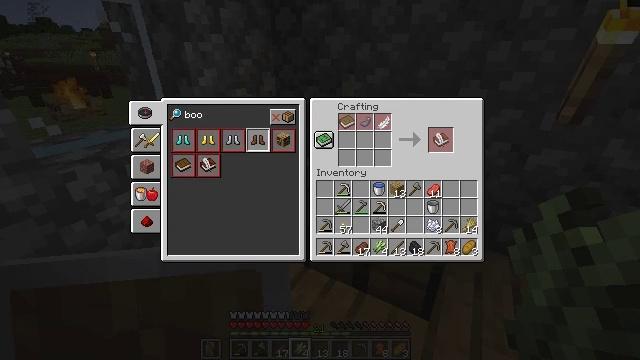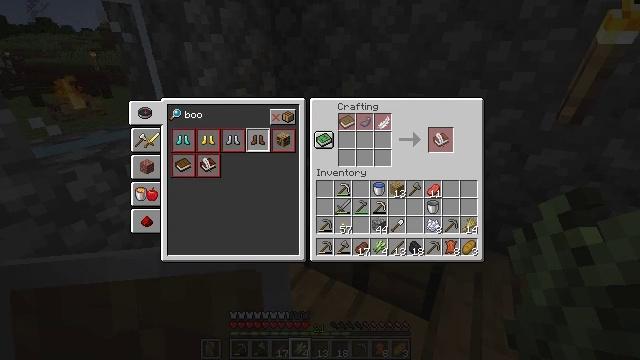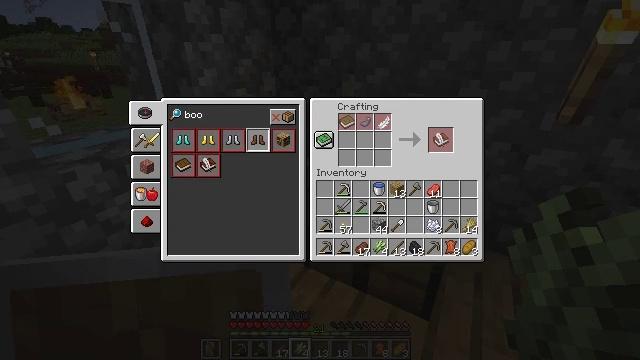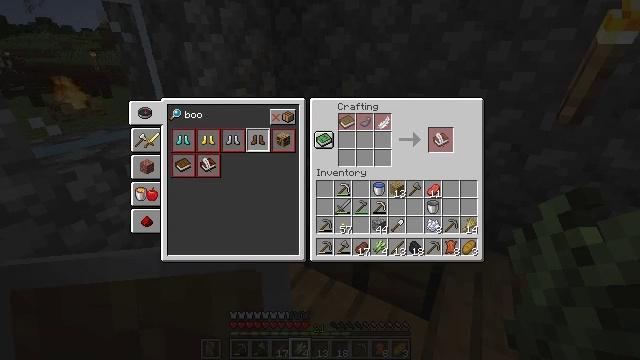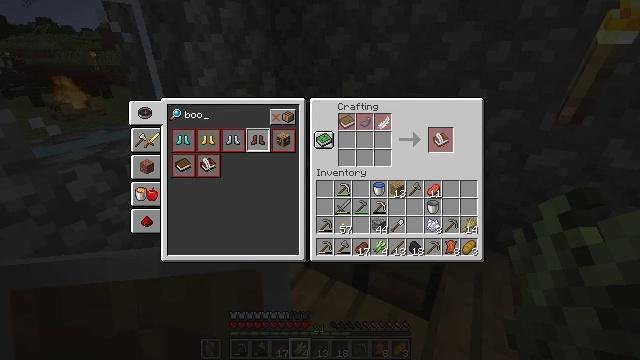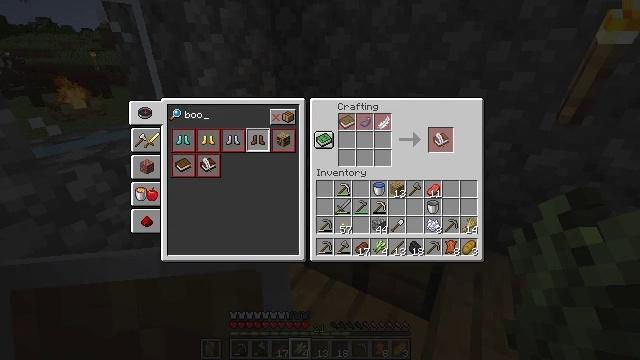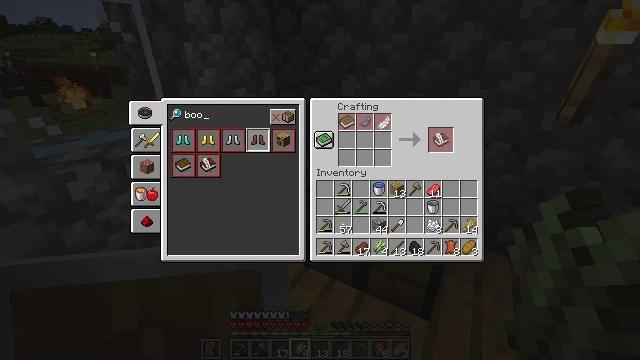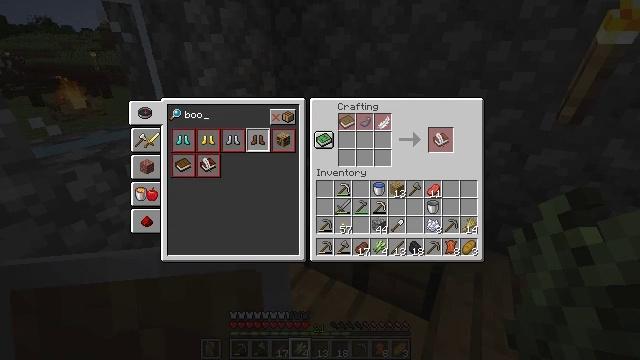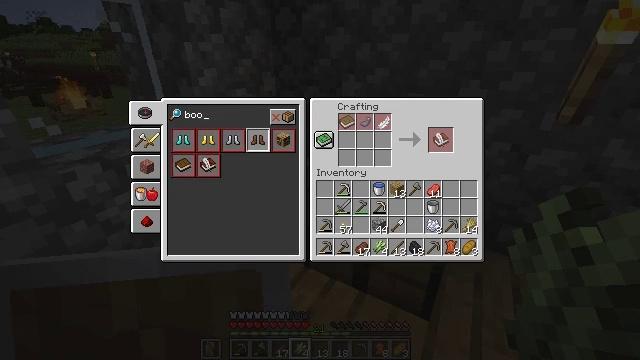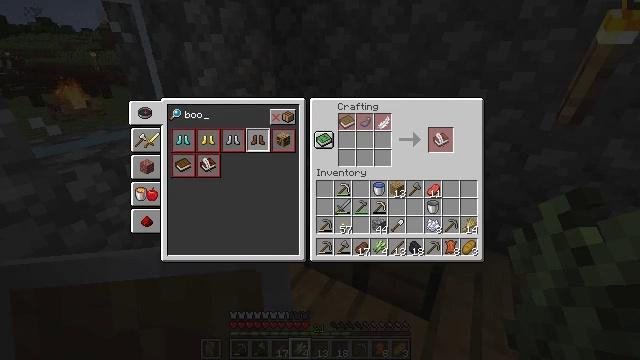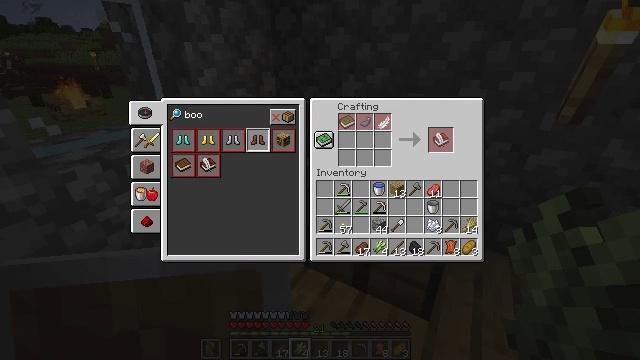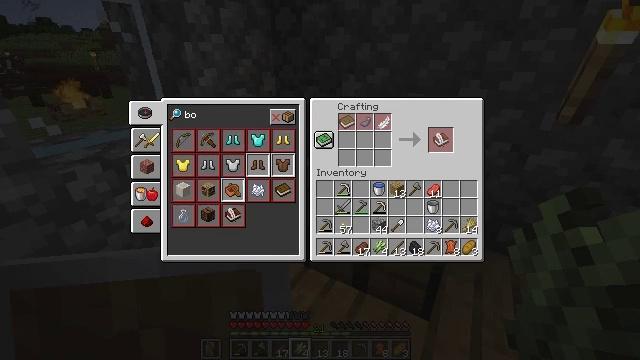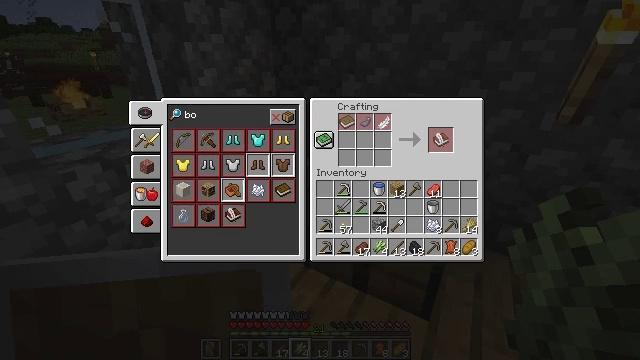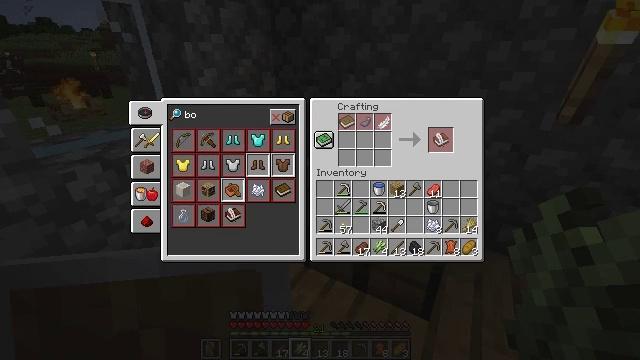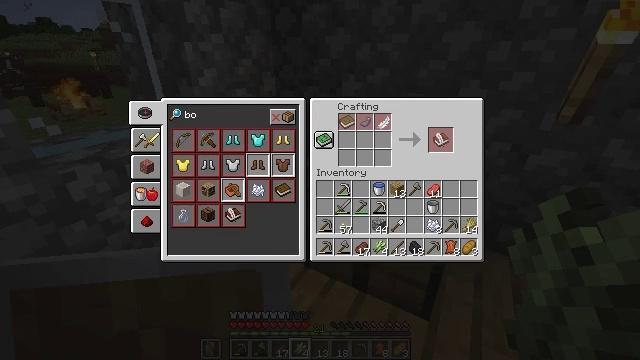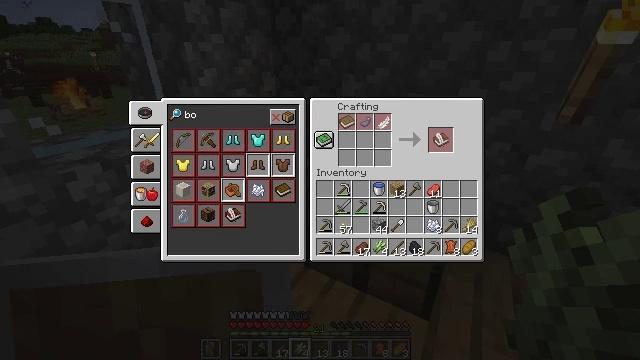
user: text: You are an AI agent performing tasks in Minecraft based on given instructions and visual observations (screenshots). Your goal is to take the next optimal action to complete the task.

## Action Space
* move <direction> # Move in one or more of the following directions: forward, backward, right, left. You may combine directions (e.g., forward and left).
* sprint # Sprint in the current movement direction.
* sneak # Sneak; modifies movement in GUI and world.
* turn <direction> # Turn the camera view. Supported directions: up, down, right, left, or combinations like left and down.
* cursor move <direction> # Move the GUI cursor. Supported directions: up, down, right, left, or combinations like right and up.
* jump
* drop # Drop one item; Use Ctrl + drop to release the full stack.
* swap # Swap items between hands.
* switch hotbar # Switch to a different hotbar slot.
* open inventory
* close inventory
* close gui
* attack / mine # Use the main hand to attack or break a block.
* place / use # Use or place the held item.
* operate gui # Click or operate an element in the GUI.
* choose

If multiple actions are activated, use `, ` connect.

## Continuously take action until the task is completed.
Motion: motion action
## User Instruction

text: Utilize the crafting table to make paper.
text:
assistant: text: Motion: no_op
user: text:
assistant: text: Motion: no_op
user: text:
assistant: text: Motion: no_op
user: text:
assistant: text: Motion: no_op
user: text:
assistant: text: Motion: no_op
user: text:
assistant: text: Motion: no_op
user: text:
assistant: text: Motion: no_op
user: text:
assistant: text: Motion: no_op
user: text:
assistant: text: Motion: no_op
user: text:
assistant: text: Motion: no_op
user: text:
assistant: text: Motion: no_op
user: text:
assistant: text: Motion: no_op
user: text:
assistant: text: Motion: no_op
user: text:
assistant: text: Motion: no_op
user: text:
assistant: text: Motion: no_op
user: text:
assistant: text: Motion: no_op
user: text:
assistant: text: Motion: no_op
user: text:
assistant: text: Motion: no_op
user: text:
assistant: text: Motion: no_op
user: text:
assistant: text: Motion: no_op
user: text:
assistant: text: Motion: no_op
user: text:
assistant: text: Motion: no_op
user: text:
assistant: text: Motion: no_op
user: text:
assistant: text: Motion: no_op
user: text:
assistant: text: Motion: no_op
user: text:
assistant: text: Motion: no_op
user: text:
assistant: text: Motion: no_op
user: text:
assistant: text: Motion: no_op
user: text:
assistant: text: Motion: no_op
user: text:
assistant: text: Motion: no_op